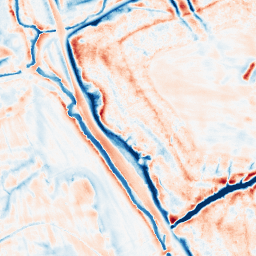
Category: edge_preserving
Decomposition family: bilateral
Decomposition parameters: d: 21
sigma_color: 100
sigma_space: 25
Upsampling method: bspline
Upsampling parameters: scale: 8
Upsampling scale: 8